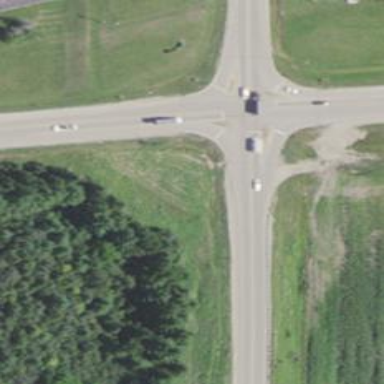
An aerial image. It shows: Primary link highway.